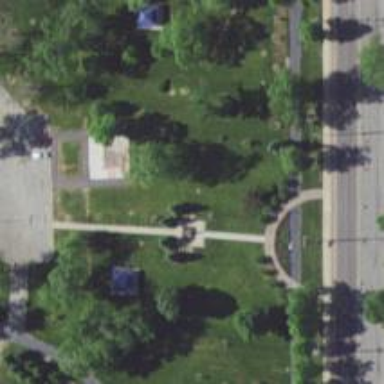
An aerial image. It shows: Memorial site with historic significance.